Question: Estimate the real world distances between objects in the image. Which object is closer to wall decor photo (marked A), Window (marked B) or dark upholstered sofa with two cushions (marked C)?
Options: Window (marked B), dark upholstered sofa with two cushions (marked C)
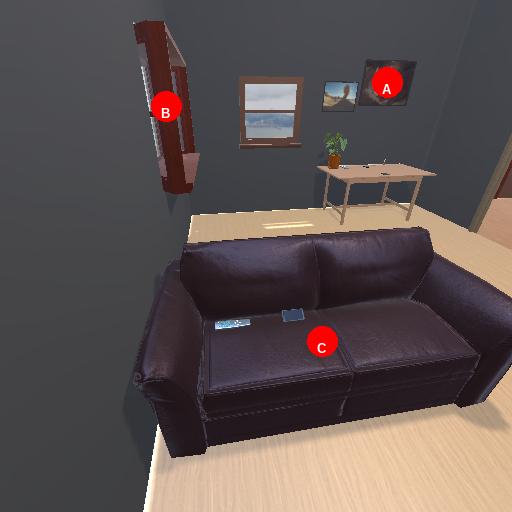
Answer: Window (marked B)